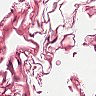
Metastatic tissue present: no